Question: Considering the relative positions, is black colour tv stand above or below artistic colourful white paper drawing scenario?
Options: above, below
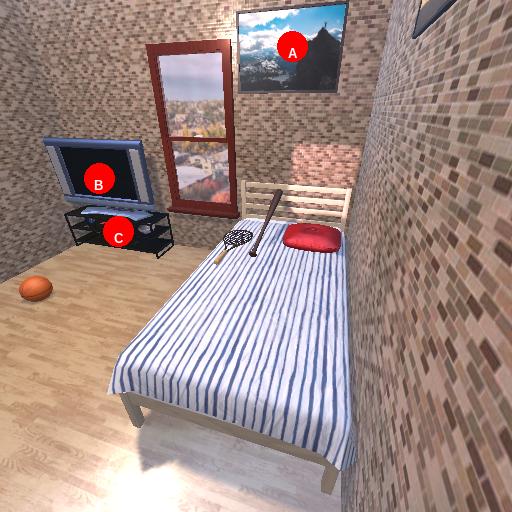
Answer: above